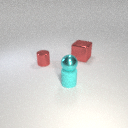
small cyan rubber cylinder to the left of large red metal cube